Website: lowes
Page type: payment
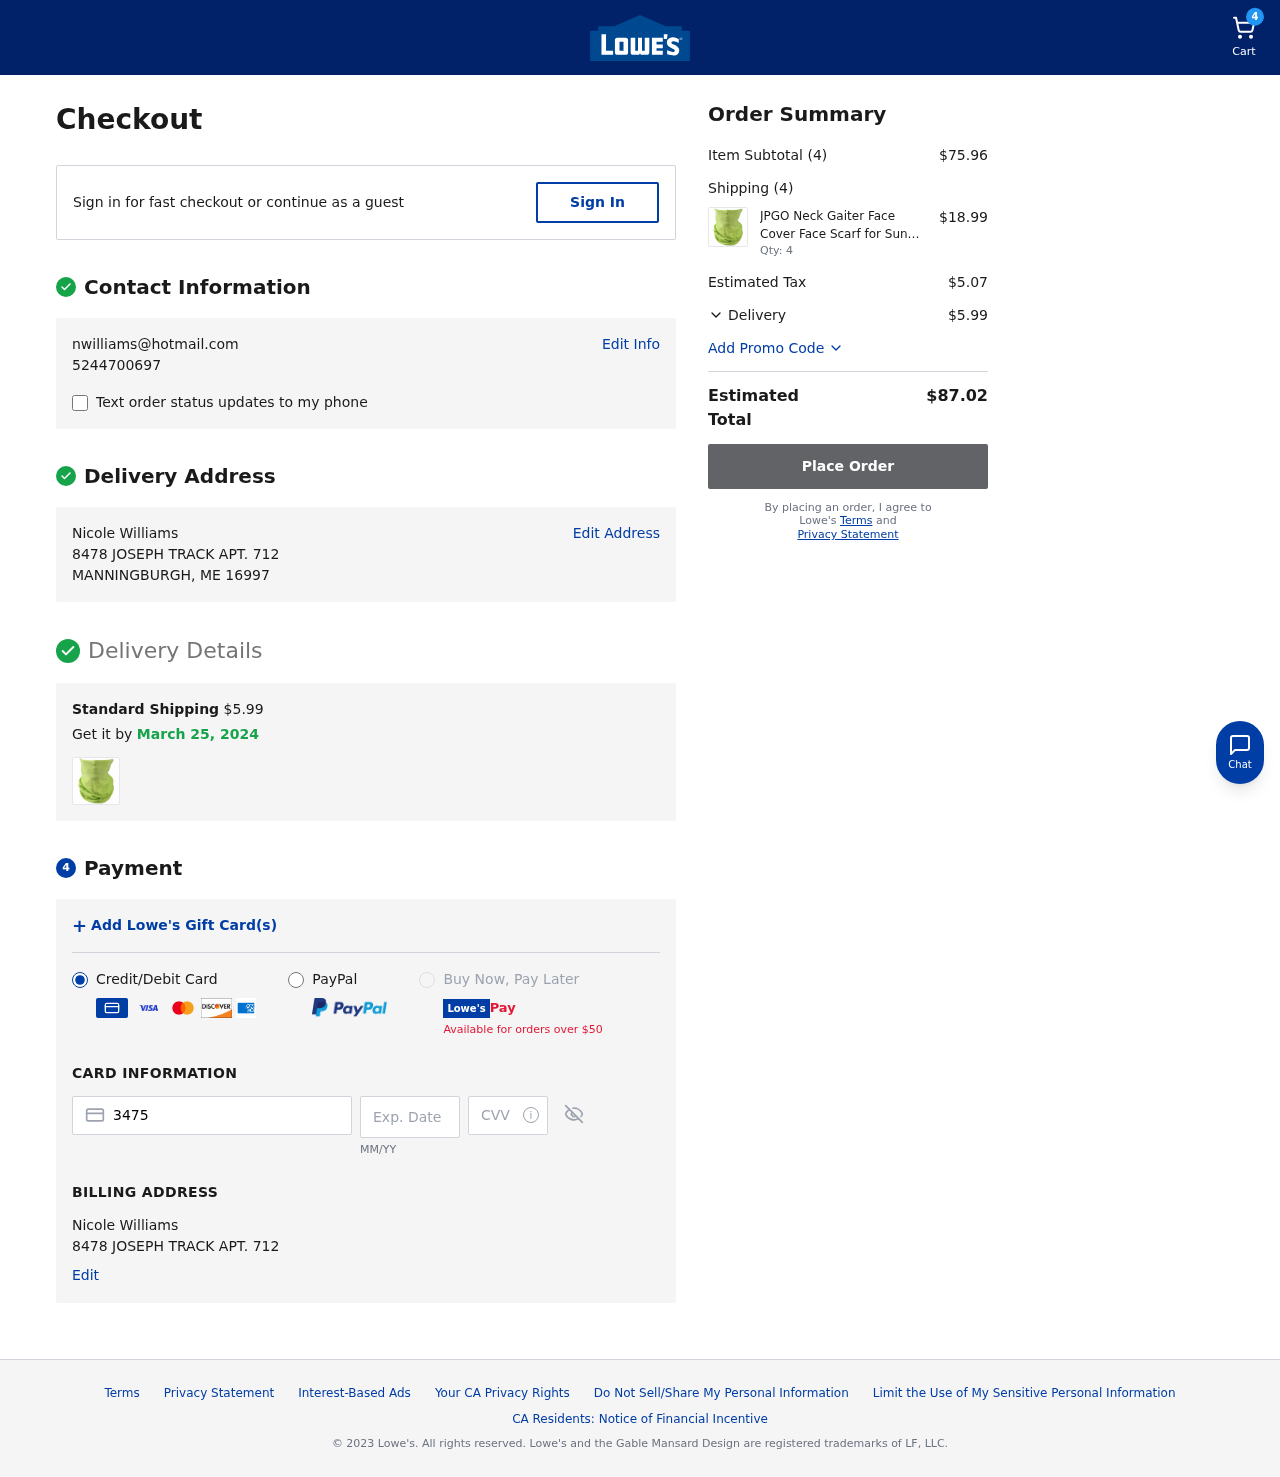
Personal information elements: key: PII_CARD_CVV
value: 0505
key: PII_CARD_EXPIRY
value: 06/27
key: PII_CARD_NUMBER
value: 3475 0959 6823 262
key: PII_EMAIL
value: nwilliams@hotmail.com
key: PII_FULLNAME
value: Nicole Williams
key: PII_FULLNAME2
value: Nicole Williams
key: PII_PHONE
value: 5244700697
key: PII_STREET
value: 8478 JOSEPH TRACK APT. 712
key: PII_STREET2
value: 8478 JOSEPH TRACK APT. 712
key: PII_CITY_STATE_ZIP
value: MANNINGBURGH, ME 16997
Product elements: key: PRODUCT1_NAME
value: JPGO Neck Gaiter Face Cover Face Scarf for Sun Protection Washable Reusable Balaclava Bandana 1 Piec
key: PRODUCT1_PRICE
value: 18.99
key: PRODUCT1_QUANTITY
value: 4
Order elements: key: ORDER_NUM_ITEMS
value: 4
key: ORDER_SHIPPING_COST
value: $5.99
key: ORDER_DELIVERY_DATE
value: March 25, 2024
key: ORDER_SUBTOTAL
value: $75.96
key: ORDER_NUM_ITEMS2
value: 4
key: ORDER_TAX
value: $5.07
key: ORDER_SHIPPING_COST2
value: $5.99
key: ORDER_TOTAL
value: $87.02